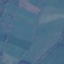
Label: Pasture